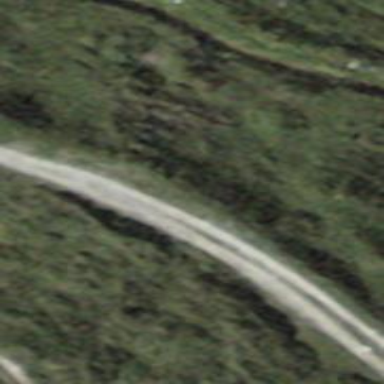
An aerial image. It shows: Dirt path marked as route with excellent trail visibility.